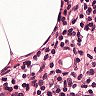
Metastatic tissue present: no